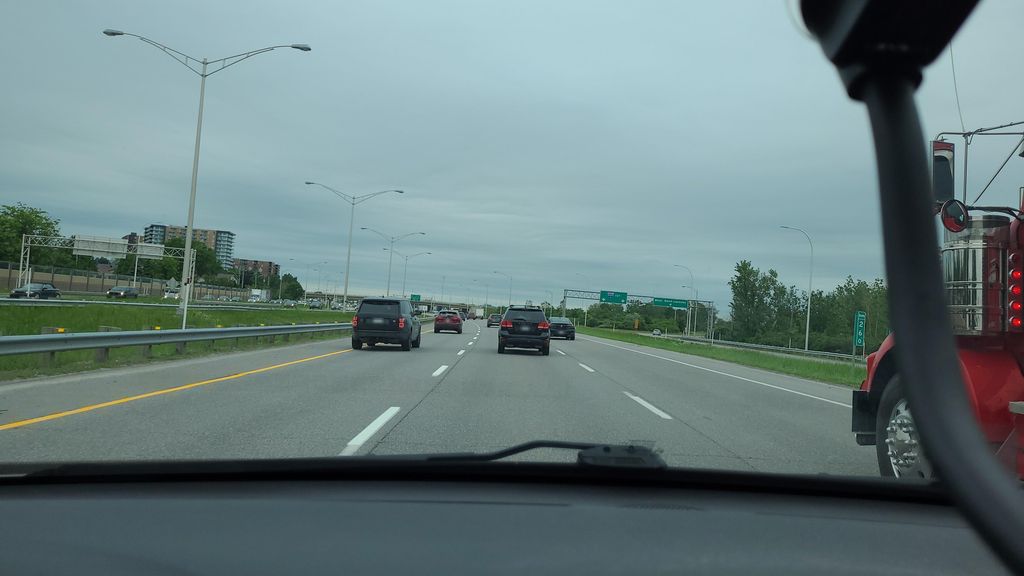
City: montreal